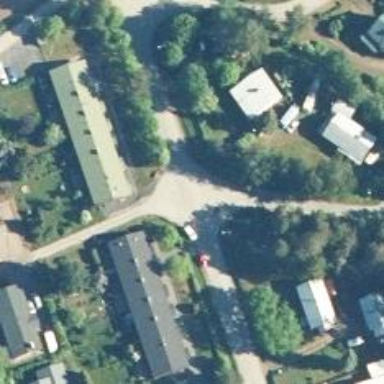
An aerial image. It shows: Residential road.